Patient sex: M
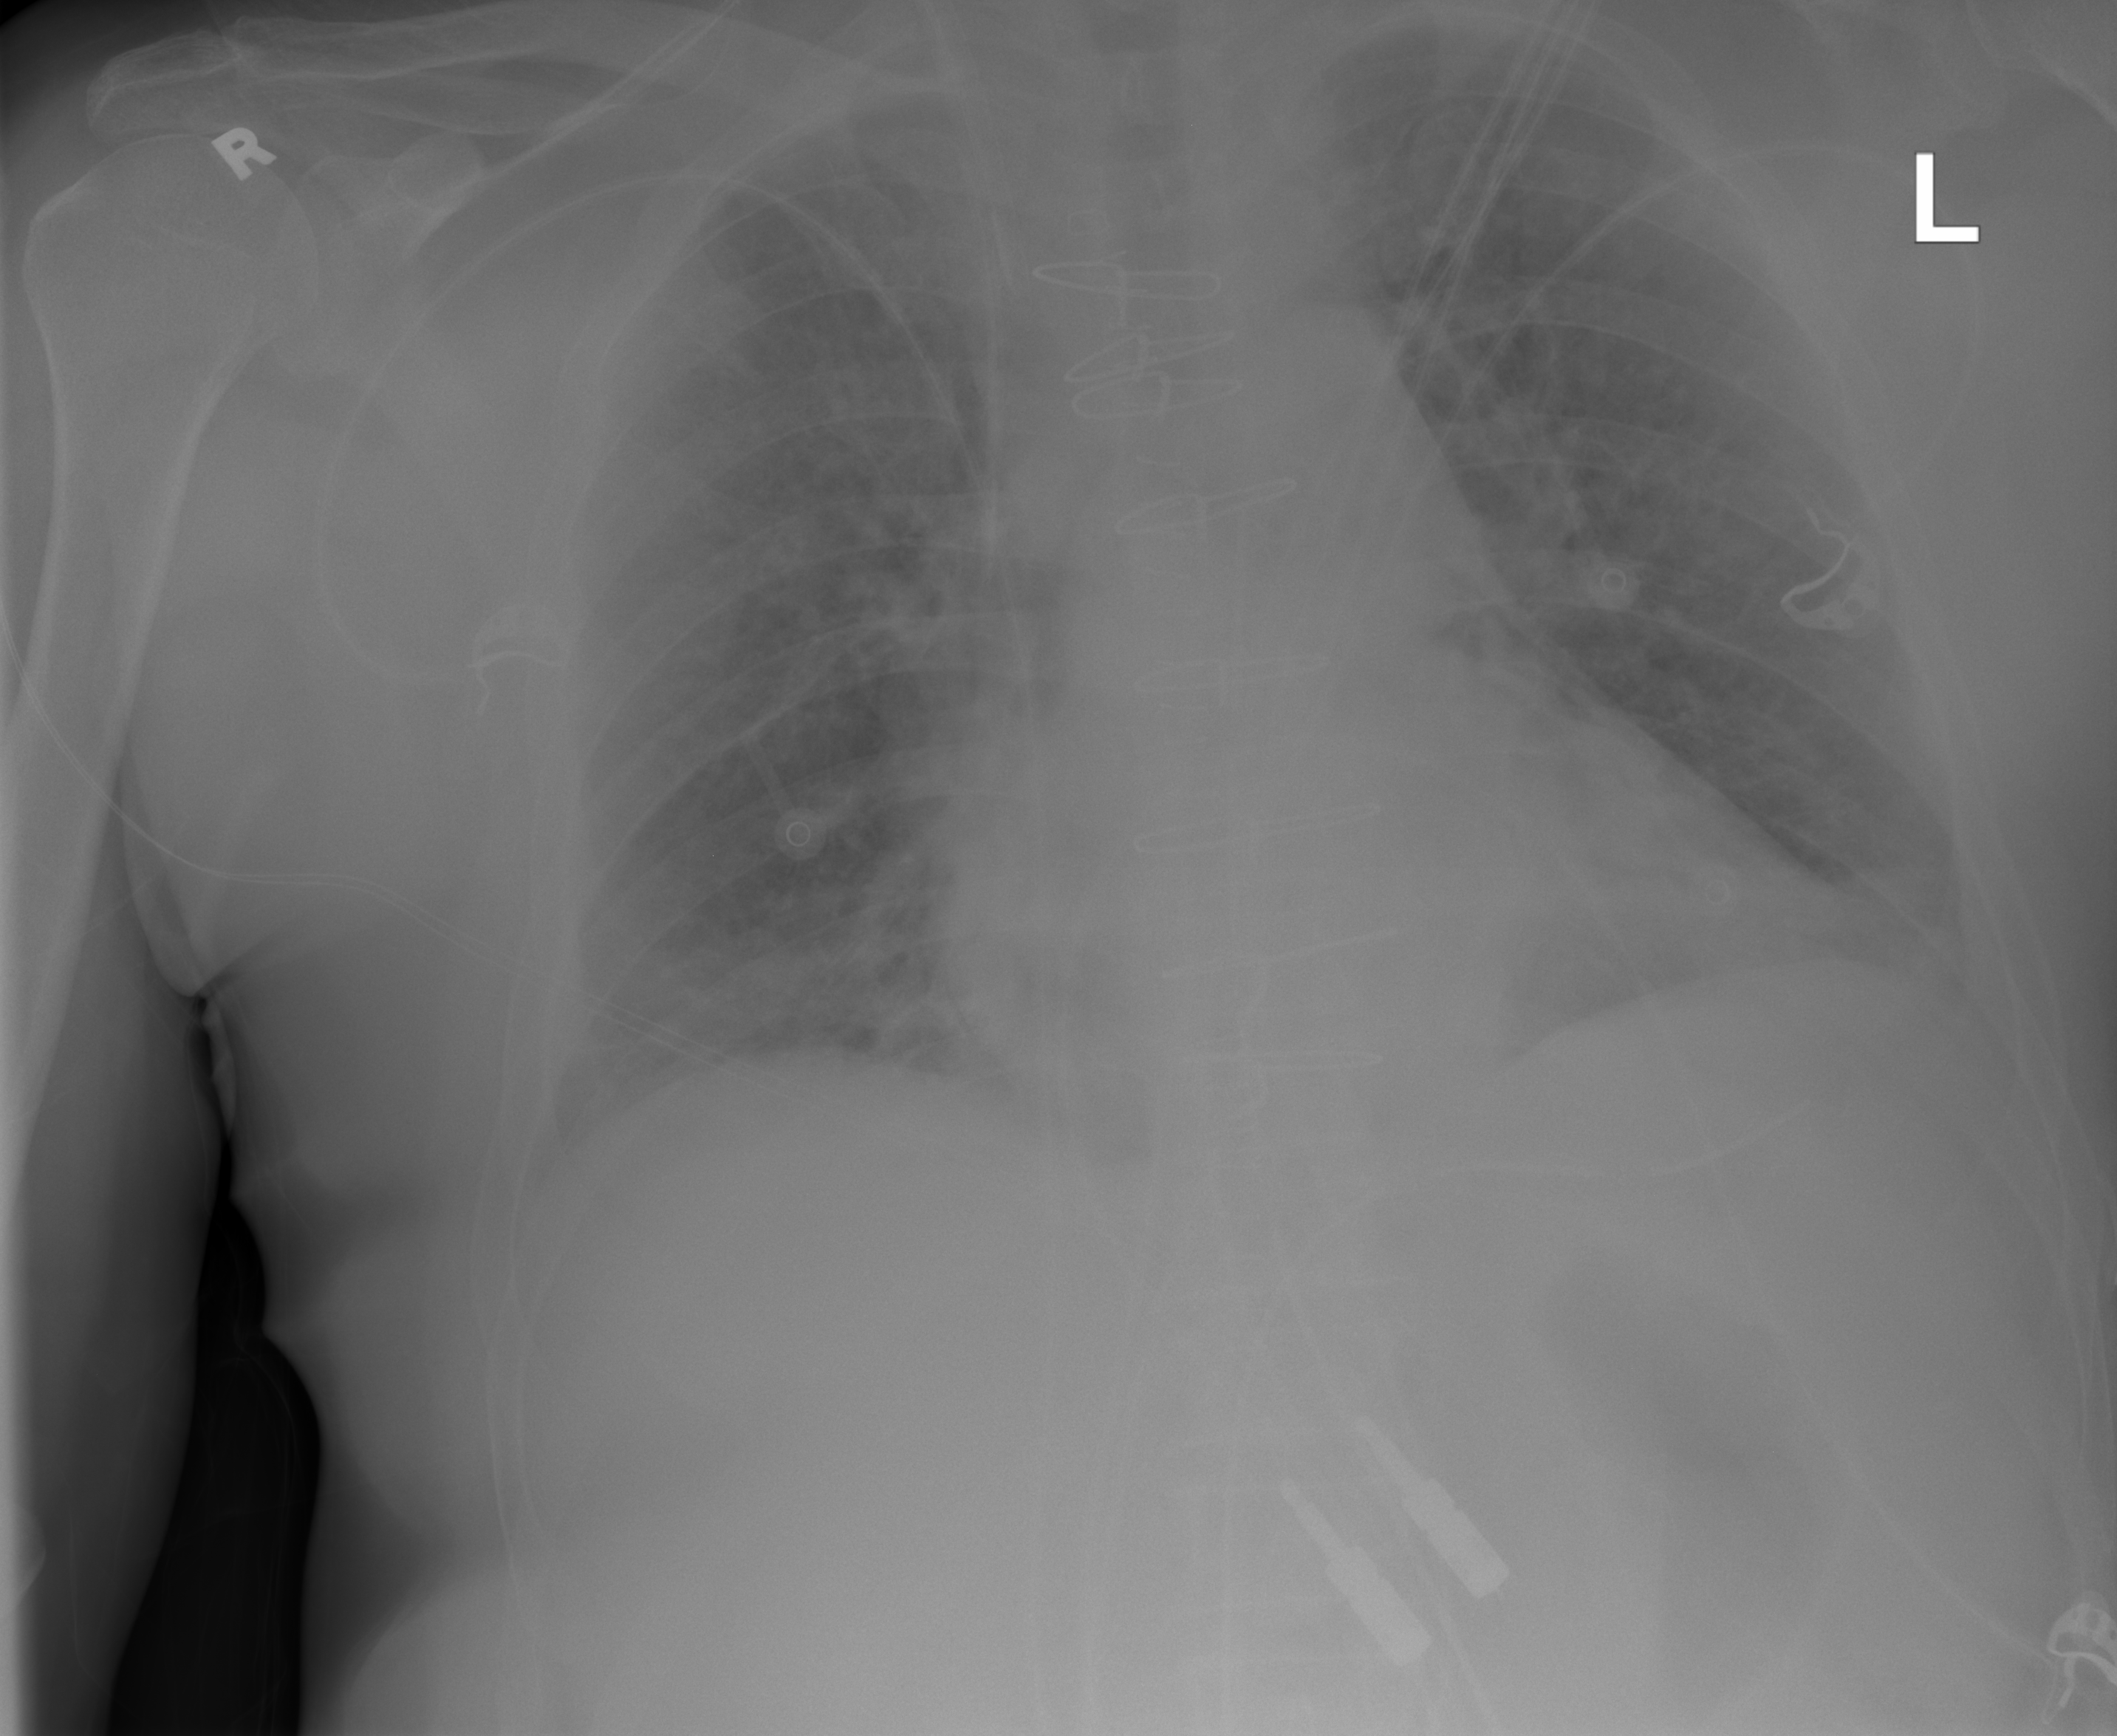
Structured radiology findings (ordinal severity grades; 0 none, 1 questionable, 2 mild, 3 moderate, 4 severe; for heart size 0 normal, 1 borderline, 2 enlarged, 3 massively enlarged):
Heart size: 1
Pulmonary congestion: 2
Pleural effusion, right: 1
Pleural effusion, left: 1
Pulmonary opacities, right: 0
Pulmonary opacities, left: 0
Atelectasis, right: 1
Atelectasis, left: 1